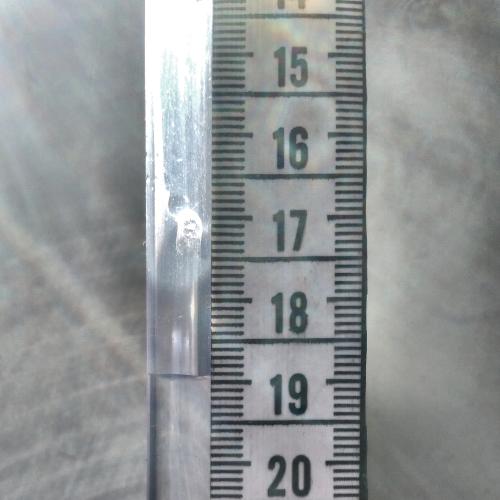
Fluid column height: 18.9 cm